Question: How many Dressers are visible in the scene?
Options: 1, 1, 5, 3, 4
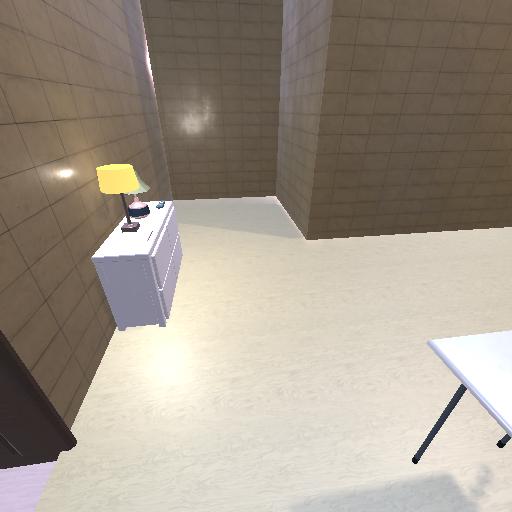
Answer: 1